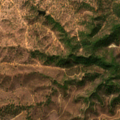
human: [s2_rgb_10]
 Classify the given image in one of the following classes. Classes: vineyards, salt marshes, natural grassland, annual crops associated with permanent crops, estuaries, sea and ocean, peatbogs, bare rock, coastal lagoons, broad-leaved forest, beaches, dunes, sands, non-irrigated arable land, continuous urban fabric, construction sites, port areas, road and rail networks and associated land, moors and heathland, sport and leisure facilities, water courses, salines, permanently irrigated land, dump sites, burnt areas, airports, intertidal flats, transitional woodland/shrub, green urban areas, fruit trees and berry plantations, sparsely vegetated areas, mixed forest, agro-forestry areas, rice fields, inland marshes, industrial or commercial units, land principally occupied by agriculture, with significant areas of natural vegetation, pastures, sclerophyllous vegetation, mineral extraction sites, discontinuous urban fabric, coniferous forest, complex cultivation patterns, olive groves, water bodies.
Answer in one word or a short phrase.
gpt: agro-forestry areas, broad-leaved forest, transitional woodland/shrub